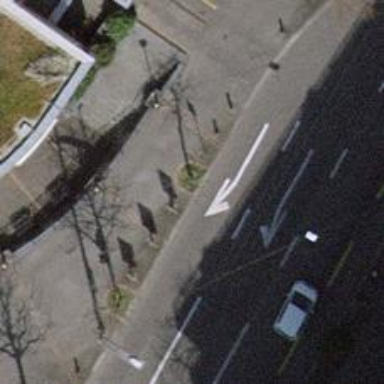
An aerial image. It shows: Avenue lined with trees.